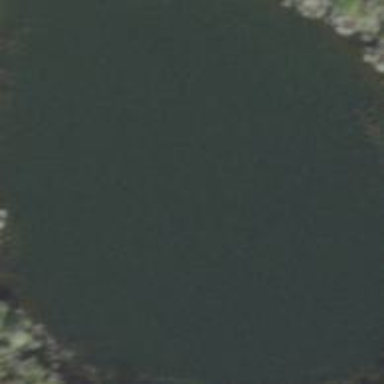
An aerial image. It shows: Serene lake.